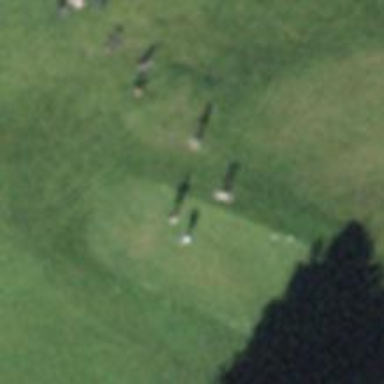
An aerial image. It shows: Grassy area designated as golf tee.